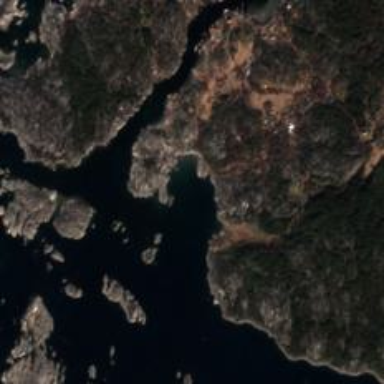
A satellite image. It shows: Beautiful bay with natural surroundings.